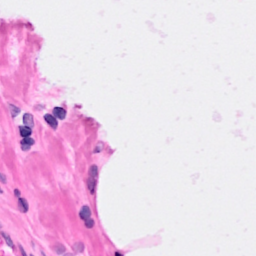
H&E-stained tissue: Breast